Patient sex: M
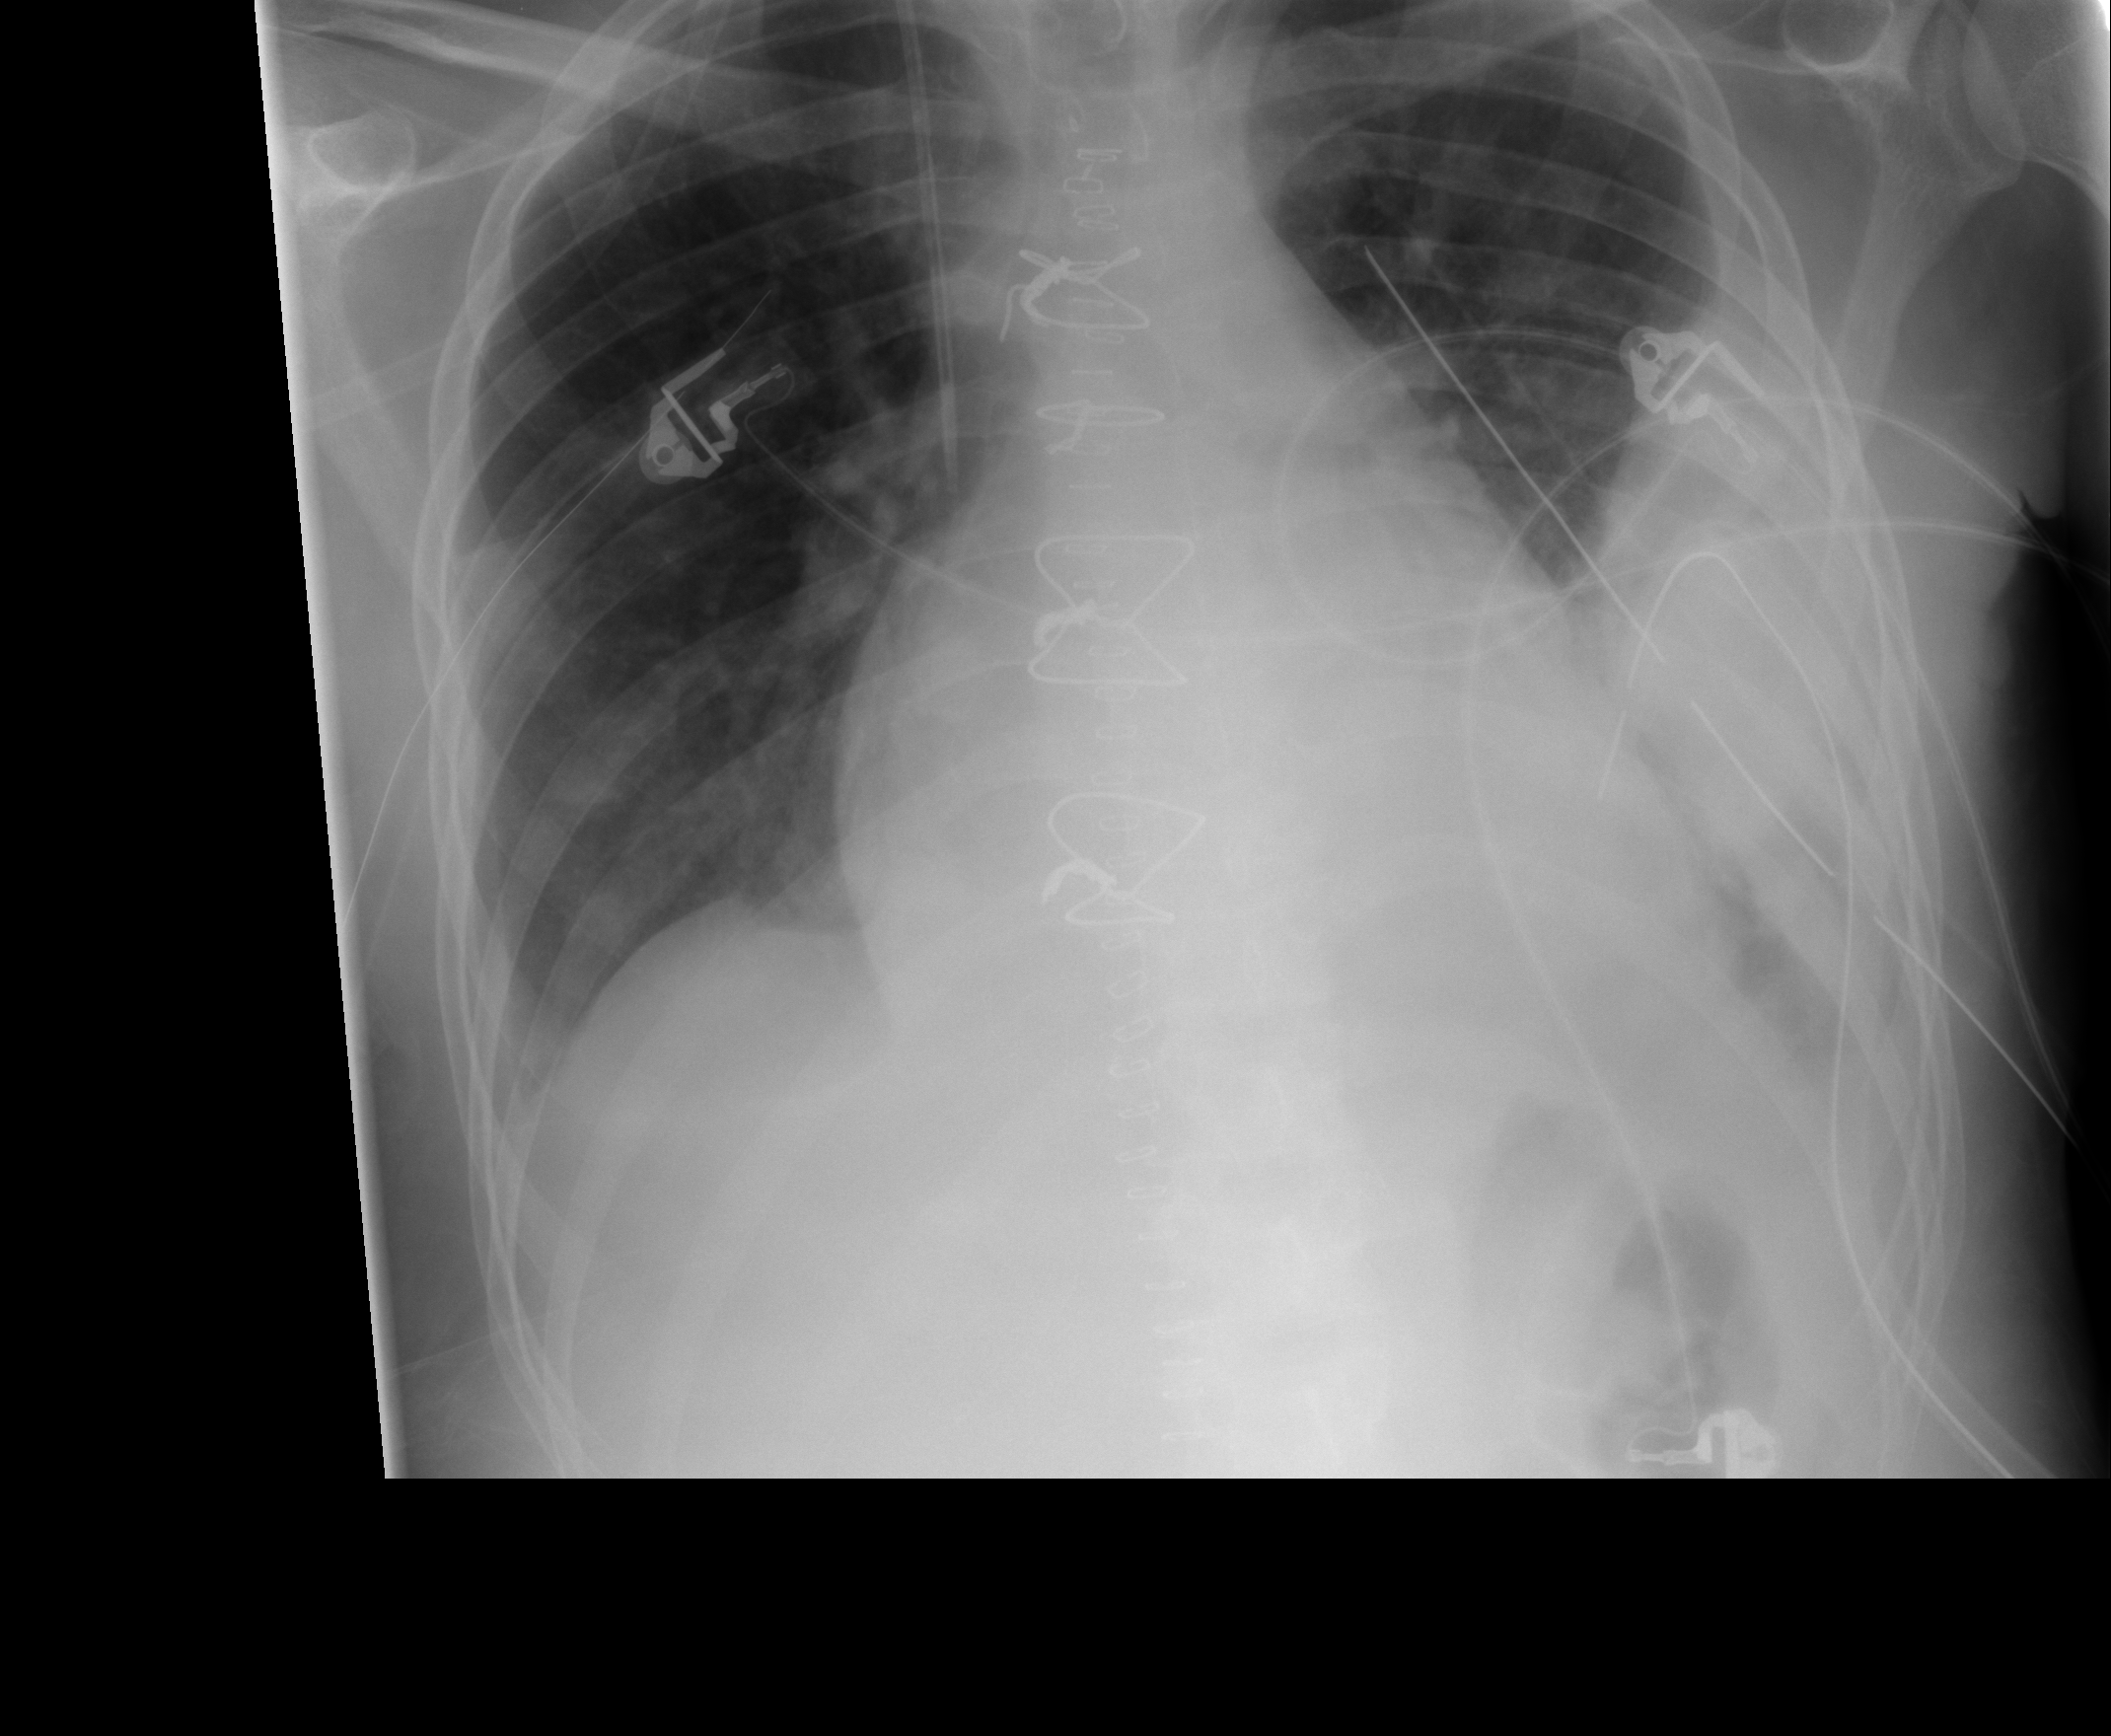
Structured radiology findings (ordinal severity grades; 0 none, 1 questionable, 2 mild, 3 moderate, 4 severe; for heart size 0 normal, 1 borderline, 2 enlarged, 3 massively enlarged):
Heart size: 2
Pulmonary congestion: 1
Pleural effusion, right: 1
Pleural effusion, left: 3
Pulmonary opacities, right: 1
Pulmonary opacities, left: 1
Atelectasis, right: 2
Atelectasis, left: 1